Question: I'm using this PHP plugin for image manipulation: <URL>
This is my code:
'''
WideImage::load('images/image_test.jpg')
-> resize(300, 150)
-> output('jpg');
'''
And this is the result:

If you look at the dimensions of the screenshot, you'll see they do not coincide with what I told the dimensions to be.
What is going on?
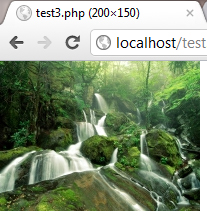
Answer: Well, it looks like it tries to maintain the aspect ratio (height / width). You probably don't want to get your images flattened or stretched, but there should be a setting for this. Maybe setting the '$fit' parameter to "fill" will help: <URL>
LE: On the other hand, perhaps you should consider <URL>, if you want to change the image size, without altering its aspect.